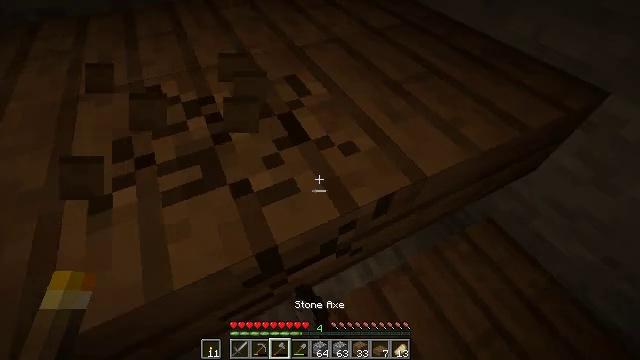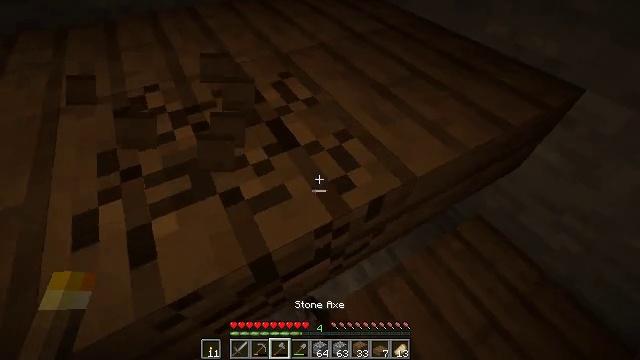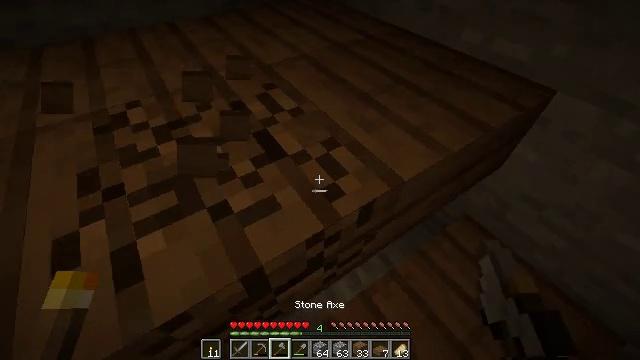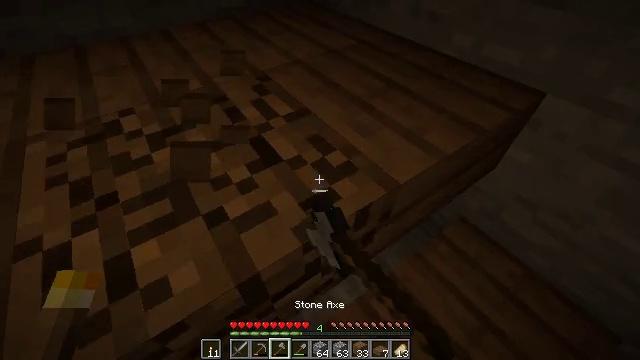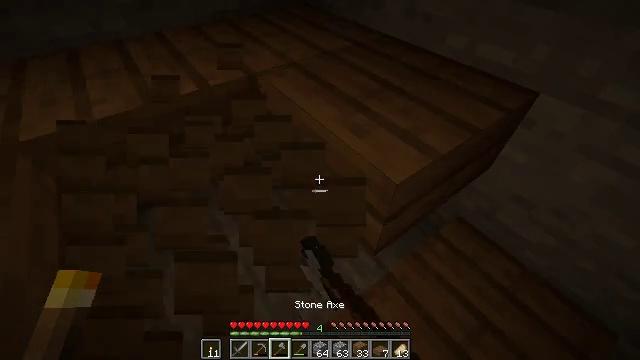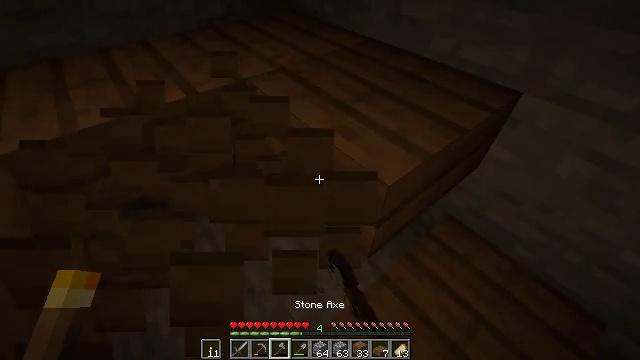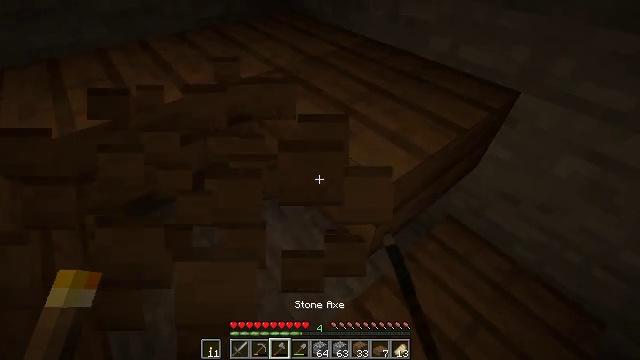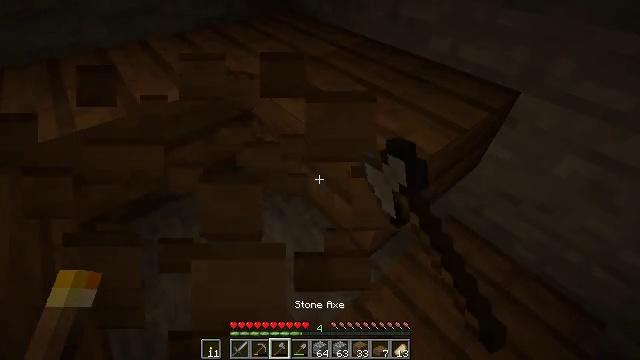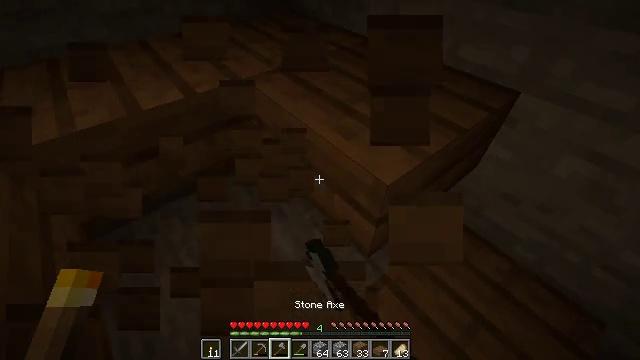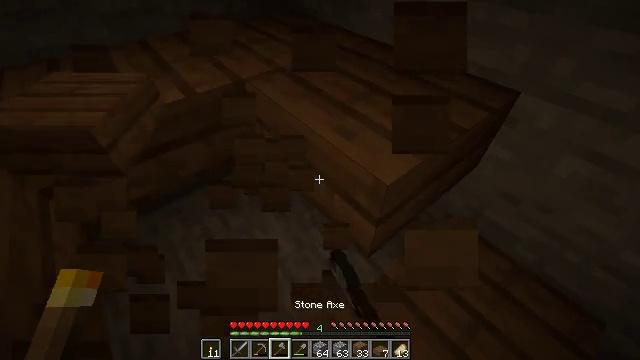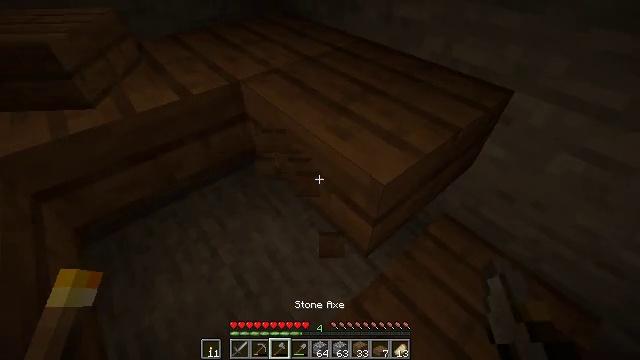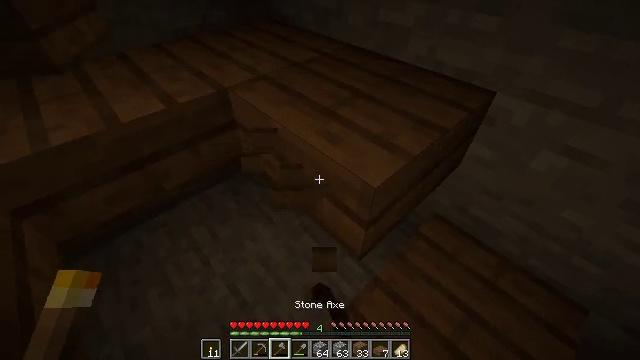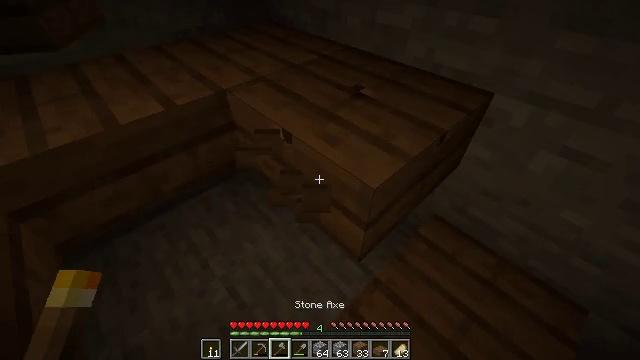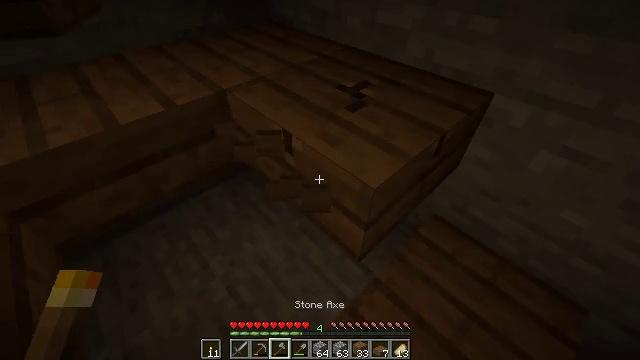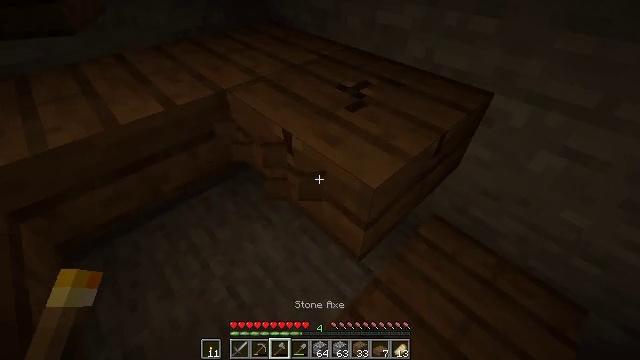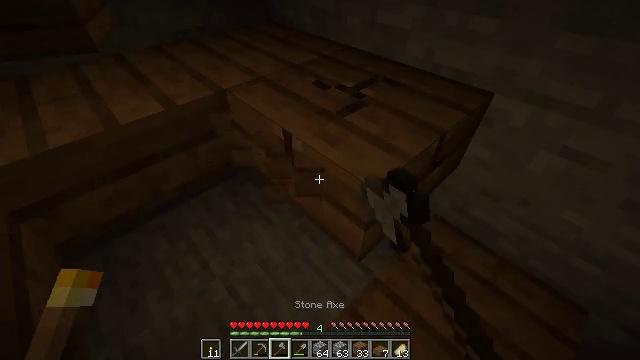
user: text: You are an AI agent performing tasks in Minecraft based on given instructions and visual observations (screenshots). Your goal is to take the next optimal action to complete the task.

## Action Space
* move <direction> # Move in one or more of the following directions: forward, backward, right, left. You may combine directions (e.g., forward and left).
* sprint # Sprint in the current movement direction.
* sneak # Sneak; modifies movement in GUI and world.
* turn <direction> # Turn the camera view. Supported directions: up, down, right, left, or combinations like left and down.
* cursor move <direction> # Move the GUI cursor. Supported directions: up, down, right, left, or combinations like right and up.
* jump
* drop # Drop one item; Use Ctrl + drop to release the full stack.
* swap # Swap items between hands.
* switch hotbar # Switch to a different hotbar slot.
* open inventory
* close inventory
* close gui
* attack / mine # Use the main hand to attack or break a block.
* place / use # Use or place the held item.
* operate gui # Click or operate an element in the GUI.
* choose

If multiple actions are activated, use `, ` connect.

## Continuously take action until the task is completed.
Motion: motion action
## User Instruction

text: Break the spruce slab from a structure.
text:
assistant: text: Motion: turn right and up, attack / mine
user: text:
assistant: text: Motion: turn right and up, attack / mine
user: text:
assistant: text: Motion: turn right and up, attack / mine
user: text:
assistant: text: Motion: turn right, attack / mine
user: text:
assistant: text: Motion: turn right, attack / mine
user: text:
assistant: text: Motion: attack / mine
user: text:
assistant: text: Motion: attack / mine
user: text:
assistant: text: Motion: attack / mine
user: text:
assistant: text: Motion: attack / mine
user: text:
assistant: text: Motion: turn right, attack / mine
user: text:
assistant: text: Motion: turn right and up, attack / mine
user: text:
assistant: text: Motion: attack / mine
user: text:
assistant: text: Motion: attack / mine
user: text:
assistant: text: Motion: attack / mine
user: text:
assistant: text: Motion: attack / mine
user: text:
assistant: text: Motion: attack / mine
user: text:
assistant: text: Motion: attack / mine
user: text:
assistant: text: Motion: turn right, attack / mine
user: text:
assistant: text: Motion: turn right and down, attack / mine
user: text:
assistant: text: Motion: turn right, attack / mine
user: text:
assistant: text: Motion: attack / mine
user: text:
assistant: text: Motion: attack / mine
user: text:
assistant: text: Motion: attack / mine
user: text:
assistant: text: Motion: attack / mine
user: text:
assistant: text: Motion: attack / mine
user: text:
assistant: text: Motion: attack / mine
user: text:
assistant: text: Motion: attack / mine
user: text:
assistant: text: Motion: attack / mine
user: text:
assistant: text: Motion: move forward, attack / mine
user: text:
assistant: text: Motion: attack / mine